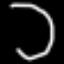
Label: octagon